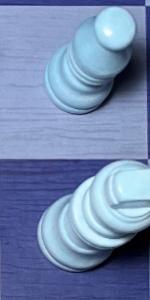
Label: King_White